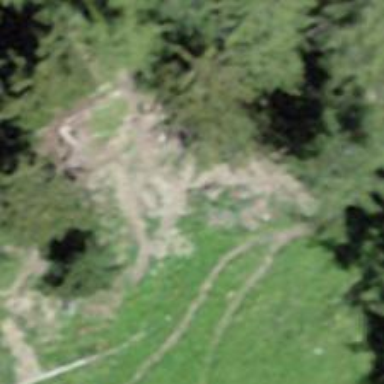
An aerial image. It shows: Path.